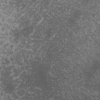
Label: not_dusty